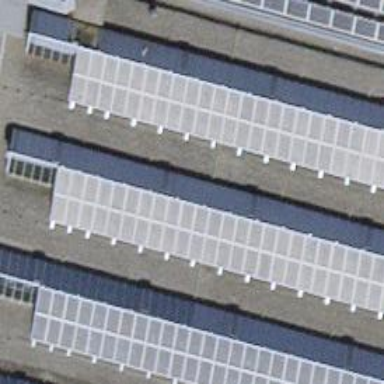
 consisting of solar photovoltaic panels."